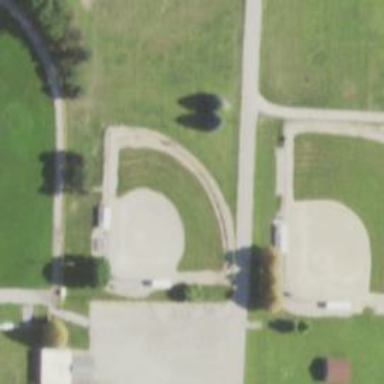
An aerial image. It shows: Softball pitch for baseball enthusiasts.